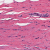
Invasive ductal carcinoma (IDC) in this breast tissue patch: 0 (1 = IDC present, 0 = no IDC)